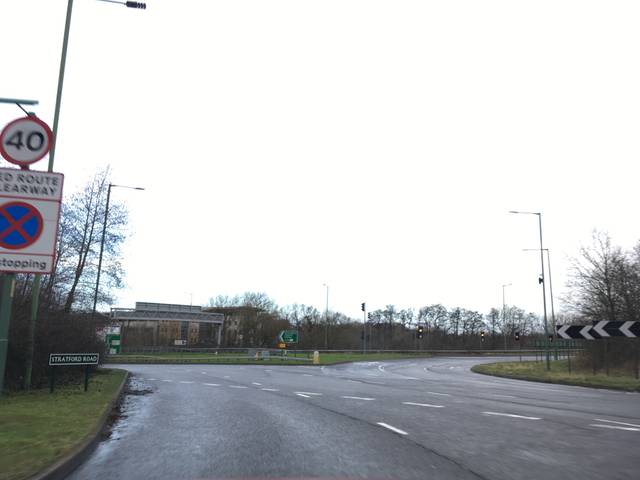
Region: United Kingdom
Coordinates: 52.379, -1.788